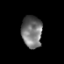
Tissue: prostate
Cell type: T cells
Senescence score: 0.7142
Nuclear area (px): 637
Mean DAPI intensity: 114.738